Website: lowes
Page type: customer-info-address
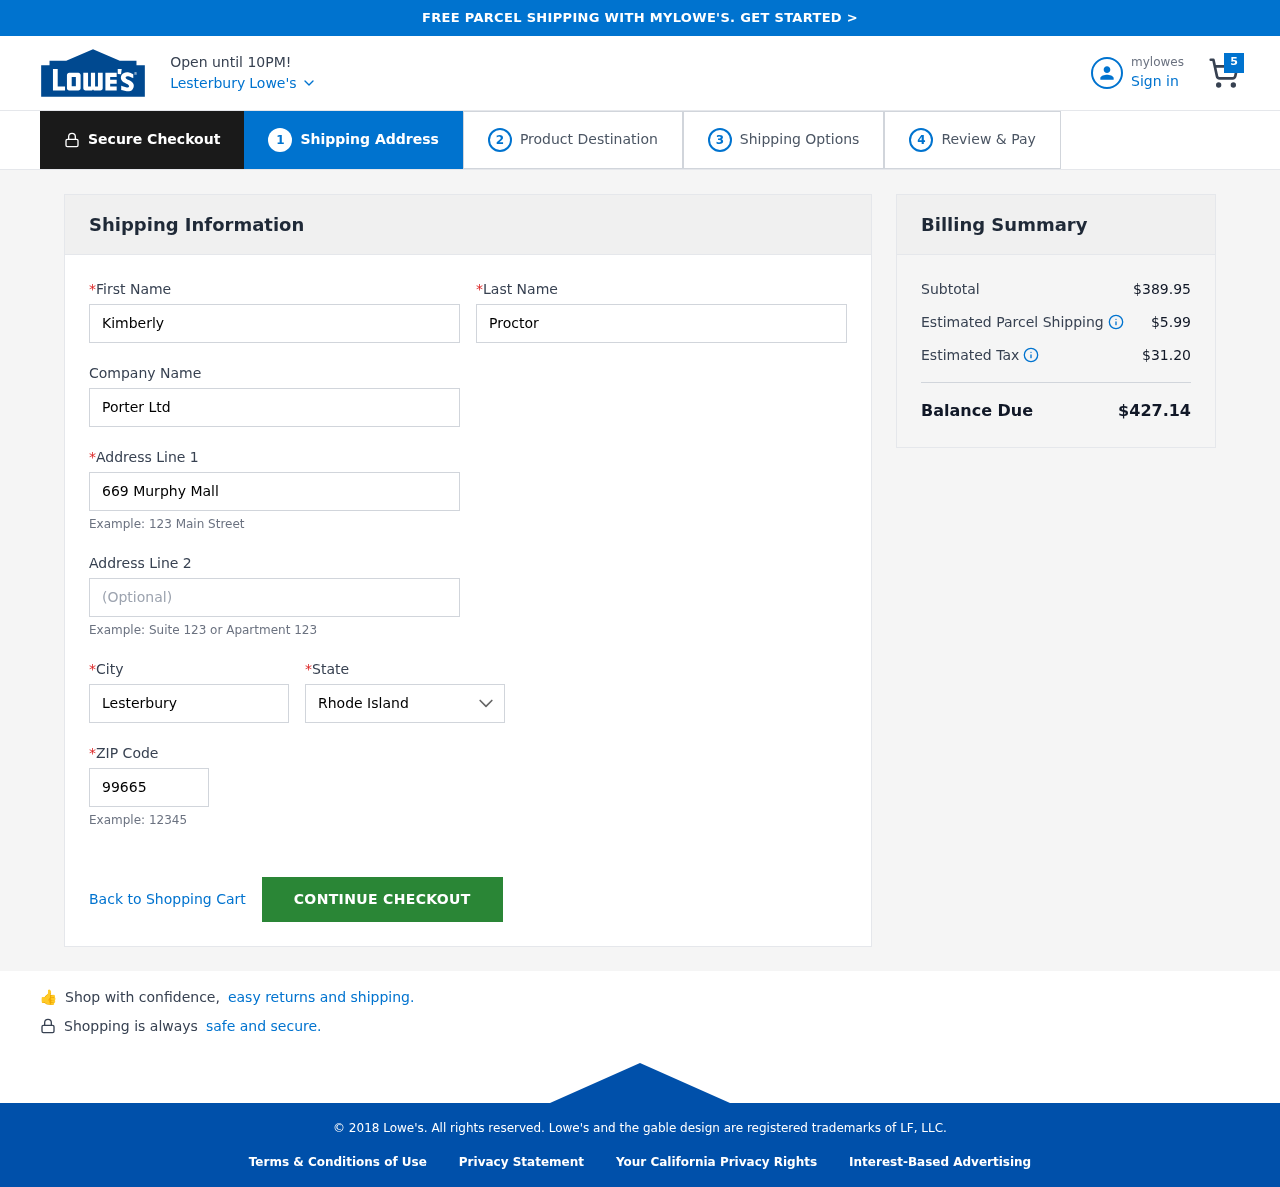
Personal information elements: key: PII_CITY
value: Lesterbury
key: PII_COMPANY
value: Porter Ltd
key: PII_FIRSTNAME
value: Kimberly
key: PII_LASTNAME
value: Proctor
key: PII_POSTCODE
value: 99665
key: PII_STATE
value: Rhode Island
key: PII_STREET
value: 669 Murphy Mall
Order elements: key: ORDER_NUM_ITEMS
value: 5
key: ORDER_SUBTOTAL
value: $389.95
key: ORDER_SHIPPING_COST
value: $5.99
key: ORDER_TAX
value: $31.20
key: ORDER_TOTAL
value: $427.14